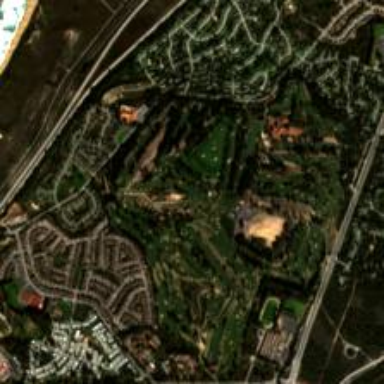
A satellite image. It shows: Golf course surrounded by greenery.